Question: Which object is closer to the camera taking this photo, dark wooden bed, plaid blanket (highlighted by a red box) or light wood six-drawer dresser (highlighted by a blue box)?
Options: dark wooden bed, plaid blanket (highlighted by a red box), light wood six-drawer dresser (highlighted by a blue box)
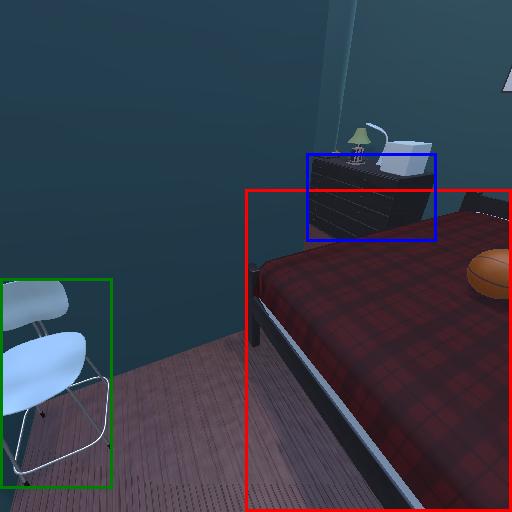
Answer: dark wooden bed, plaid blanket (highlighted by a red box)